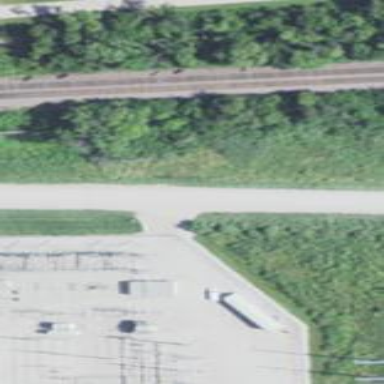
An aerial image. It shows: There is distribution substation enclosed by fence.